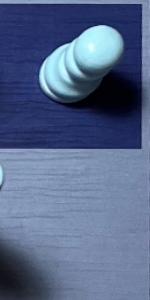
Label: Empty